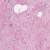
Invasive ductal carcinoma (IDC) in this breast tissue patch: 1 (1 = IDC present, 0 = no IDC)